Question: I think I'm getting a retain cycle. It happens as I push and dismiss a VC.
Every time I push and dismiss, similar objects build up.

Can someone help me understand this profiler output. (photo above)
It seems like an event triggers a GCD dispatch block that never gets released. Admitably I don't fully understand everything that is going on. What is this object (1.31mb highlighted object) and the the series of events in its life-cycle? Any idea why it is not being deallocated?
Do you see any opportunities for Retain Cycles in the code below?
iOS: 6
xcode: 4.6
tested: iphone 4 device
## DetailViewController.h
'''
@interface SRDetailViewController : UIViewController
@property (weak, nonatomic) IBOutlet UILabel *roomTitle;
@property (weak, nonatomic) IBOutlet UIView *userScreenContainer;
@property (weak, nonatomic) IBOutlet UIView *opponentScreenContainer;
@property (weak, nonatomic) IBOutlet UILabel *statusLabel;
@property (weak, nonatomic) IBOutlet UIButton *retryButton;
@property (weak, nonatomic) IBOutlet UIProgressView *progressBar;
@property (strong, nonatomic) NSTimer *progressTimer;
@property (strong, nonatomic) NSTimer *retryTimer;
@property (weak, nonatomic) IBOutlet UIView *bottomViewContainer;
@property (strong, nonatomic) SRRoom *room;
@property (strong, nonatomic) SROpenTokVideoHandler *openTokHandler;
'''
## DetailViewController.m
'''
@interface SRDetailViewController ()
@property (strong, nonatomic) NSString* kApiKey;
@property (strong, nonatomic) NSString* kSessionId;
@property (strong, nonatomic) NSString* kToken;
@end
@implementation SRDetailViewController
- (void)viewDidLoad
{
[super viewDidLoad];
[self configOpentTok];
[self performGetRoomRequest];
[self configNavBar];
[self configNotifcations];
[self configProgressBar];
}
-(void)configSocialSharing
{
//check if it already exists
for(UIView *subview in self.view.subviews){
if([subview isKindOfClass:[SRSocialSharing class]]){
return;
}
}
//add off screen
CGRect frame = CGRectMake(0, [[UIScreen mainScreen] bounds].size.height, [[UIScreen mainScreen] bounds].size.width, 44);
SRSocialSharing *share = [[SRSocialSharing alloc] initWithFrame:frame];
[self.view addSubview:share];
share.sharingURL = [self createUrlForSharing];
//animate in
frame = CGRectMake(0, [[UIScreen mainScreen] bounds].size.height-100, [[UIScreen mainScreen] bounds].size.width, 44);
[UIView animateWithDuration:3 delay:2 options:UIViewAnimationOptionCurveEaseOut animations:^{
share.frame = frame;
} completion:nil];
}
-(NSURL *)createUrlForSharing
{
NSRange range = NSMakeRange(self.room.sessionId.length-7, 6);
NSString *shortSessionId = [self.room.sessionId substringWithRange:range];
NSString *urlString = [NSString stringWithFormat:@"url/invites/%@/%@?sessionId=%@",self.room.topicId, [self opposingPosition:self.room.position],shortSessionId];
return [NSURL URLWithString:urlString];
}
-(NSString *)opposingPosition:(NSString*)position
{
return ([position isEqualToString:@"agree"])? @"disagree" : @"agree";
}
-(void) configOpentTok{
[self.openTokHandler registerUserVideoStreamContainer:self.userScreenContainer];
self.openTokHandler.userVideoStreamConatinerName = self.room.position;
[self.openTokHandler registerOpponentOneVideoStreamContainer:self.opponentScreenContainer];
self.openTokHandler.opponentOneVideoStreamConatinerName = [self opposingPosition:self.room.position];
self.openTokHandler.shouldPublish = YES;
self.openTokHandler.isObserving = NO;
}
-(void)configNavBar
{
UIImage *backButtonImage = [UIImage imageWithContentsOfFile:@"backButton"];
UIButton *backButton = [UIButton buttonWithType:UIButtonTypeCustom];
[backButton setFrame:CGRectMake(0, 0, 47, 32)];
[backButton setImage:backButtonImage forState:UIControlStateNormal];
[backButton addTarget:self action:@selector(pressBackButton) forControlEvents:UIControlEventTouchUpInside];
UIBarButtonItem *navBackButton = [[UIBarButtonItem alloc] initWithCustomView:backButton];
[self.navigationItem setLeftBarButtonItem:navBackButton];
self.title = [self.room.position stringByReplacingCharactersInRange:NSMakeRange(0,1)
withString:[[self.room.position substringToIndex:1] capitalizedString]];
}
-(void)pressBackButton{
self.navigationItem.leftBarButtonItem.enabled = NO;
[self manageSafeClose];
double delayInSeconds = 3;
//[self updateStatusLabel:@"Disconnecting" withColor:[UIColor grayColor]];
dispatch_time_t popTime = dispatch_time(DISPATCH_TIME_NOW, (int64_t)(delayInSeconds * NSEC_PER_SEC));
dispatch_after(popTime, dispatch_get_main_queue(), ^(void){
[self.navigationController popViewControllerAnimated:YES];
});
}
-(void)configNotifcations
{
[[NSNotificationCenter defaultCenter] addObserver:self
selector:@selector(recieveNotifications:)
name:kSROpenTokVideoHandlerNotifcations
object:nil
];
}
-(void)recieveNotifications:(NSNotification *)notification
{
if ([[notification name] isEqualToString:kSROpenTokVideoHandlerNotifcations]){
NSDictionary *userInfo = notification.userInfo;
NSNumber *message = [userInfo objectForKey:@"message"];
[self statusMessage: message];
}
}
-(void)statusMessage:(NSNumber*)message{
NSString *result = nil;
switch([message intValue]) {
case 0:
result = @"Disconnected";
break;
case 1:
result = @"Connecting...";
[self startRetryTimer];
break;
case 2:
result = @"Publishing Your Video...";
break;
case 3:
result = @"Searching for Idiots...";
break;
case 4:
result = @"Start!";
[self startProgressBar];
[self stopTimer:self.retryTimer];
break;
case 5:
[self stopTimer:self.progressTimer];
result = @"Stopped!";
break;
case 6:
[self stopTimer:self.progressTimer];
result = @"Disconnecting...";
break;
case 7:
result = @"Opponent failed to join. Retrying...";
[self performSelector:@selector(retry) withObject:nil afterDelay:4];
break;
default:
result = @"Retry";
}
[self updateStatusLabel:result withColor:[self statusLabelColorPicker:message] animated:YES];
NSLog(@"STATUS LABEL UPDATE: %@", message);
}
-(UIColor*)statusLabelColorPicker:(NSString *)Message{
return [UIColor whiteColor];
}
-(void)performGetRoomRequest{
__weak typeof(self) weakSelf = self;
[[RKObjectManager sharedManager] getObject:weakSelf.room
path:nil
parameters:nil
success:^(RKObjectRequestOperation *operation, RKMappingResult *mappingResult){
weakSelf.openTokHandler.kToken = weakSelf.room.token;
weakSelf.openTokHandler.kSessionId = weakSelf.room.sessionId;
weakSelf.roomTitle.text = weakSelf.room.title;
weakSelf.navigationController.title = weakSelf.room.position;
[weakSelf configSocialSharing];
[weakSelf.openTokHandler doConnectToRoomWithSession];
}failure:^(RKObjectRequestOperation *operation, NSError *error){
}];
}
-(void)dealloc
{
self.room = nil;
}
-(void)manageSafeClose{
[self stopTimer:self.retryTimer];
[self stopTimer:self.progressTimer];
[self.openTokHandler safetlyCloseSession];
[[RKObjectManager sharedManager].operationQueue cancelAllOperations];
self.openTokHandler = nil;
self.title = nil;
self.navigationItem.leftBarButtonItem = nil;
self.kApiKey = nil;
self.kSessionId= nil;
self.kToken= nil;
[[NSNotificationCenter defaultCenter] removeObserver:self];
[self doCloseRoom];
}
-(void)doCloseRoom
{
__weak typeof(self) weakSelf = self;
[[RKObjectManager sharedManager] deleteObject:weakSelf.room
path:nil
parameters:nil
success:^(RKObjectRequestOperation *operation, RKMappingResult *mappingResult){
//NSLog(@"Mapping result %@", mappingResult);
}
failure:nil
];
}
-(void)startRetryTimer
{
NSLog(@"Timer Started");
self.retryTimer = [NSTimer scheduledTimerWithTimeInterval:(60*5)
target:self
selector:@selector(retry)
userInfo:nil
repeats:YES];
}
-(void)retry
{
[self doCloseRoom];
[self performSelector:@selector(performGetRoomRequest) withObject:nil afterDelay:4];
}
#pragma mark - label
- (void)updateStatusLabel:(NSString *) message withColor:(UIColor*) color animated:(bool) animated
{
self.statusLabel.text = message;
if (animated) {
[self fadeOutFadeInAnimation:self.statusLabel andColor:color];
} else{
[SRAnimationHelper stopAnimations:self.statusLabel];
}
}
- (void)fadeOutFadeInAnimation:(UILabel *)label andColor:(UIColor*)color
{
//add animation
[label.layer addAnimation:[SRAnimationHelper fadeOfRoomStatusLabel] forKey:nil];
//change label color
label.textColor = color;
}
#pragma mark - Progress Bar
-(void)configProgressBar
{
self.progressBar.progressTintColor = [UIColor orangeColor];
}
-(void)startProgressBar
{
self.progressBar.hidden = NO;
self.progressBar.progress = 0;
self.progressTimer = [NSTimer scheduledTimerWithTimeInterval:.5
target:self
selector:@selector(changeProgressValue)
userInfo:nil
repeats:YES];
}
-(void)stopTimer: (NSTimer*)timer
{
[timer invalidate];
timer = nil;
}
- (void)changeProgressValue
{
dispatch_async(dispatch_get_global_queue(DISPATCH_QUEUE_PRIORITY_DEFAULT, 0), ^{
float progressValue = self.progressBar.progress;
progressValue += .00834;
if (progressValue > .99)
{
progressValue = 1;
[self stopTimer:self.progressTimer];
return;
}
NSString* time =[NSString stringWithFormat:@"%.0f", 60 - ceil(progressValue*60)];
NSLog(@"Progress Value %f Time %@", progressValue, time);
NSString *message = [NSString stringWithFormat:@"Time Left: %@", time];
dispatch_async(dispatch_get_main_queue(), ^(void) {
self.progressBar.progress = progressValue;
[self updateStatusLabel:message withColor:[UIColor whiteColor] animated:NO];
});
});
}
@end
'''
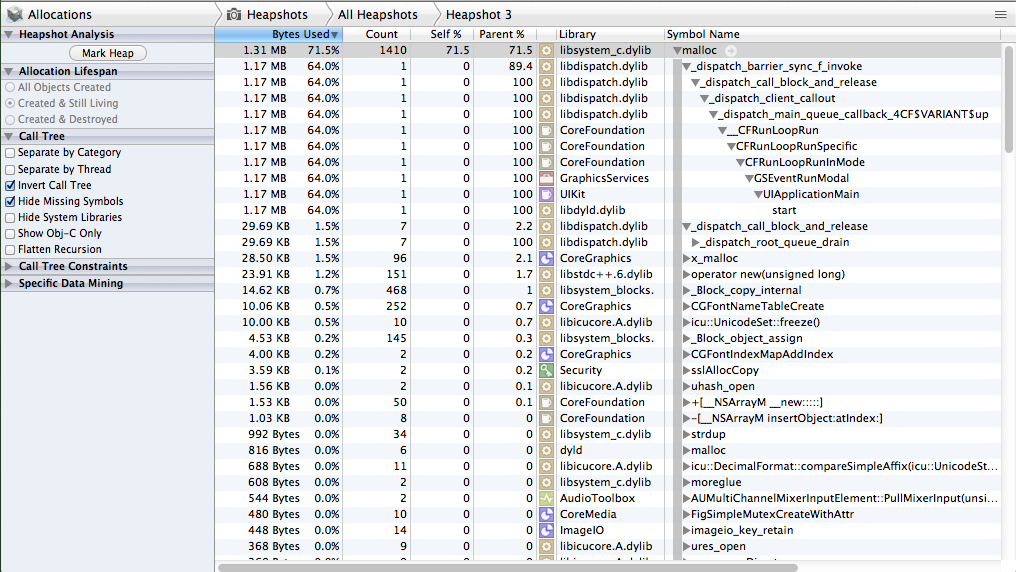
Answer: It was a bug in the library that I was using.
See answer here: <URL>